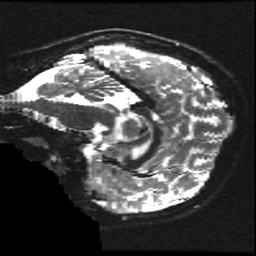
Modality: T2w
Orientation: sagittal
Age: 12
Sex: male
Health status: ill
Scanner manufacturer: ge
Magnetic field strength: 3 T
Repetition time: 7.5 s
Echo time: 0.1015 s